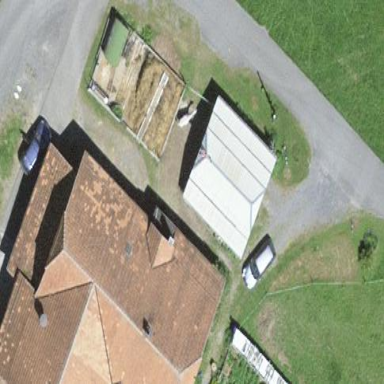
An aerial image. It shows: Farm building.